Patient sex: F
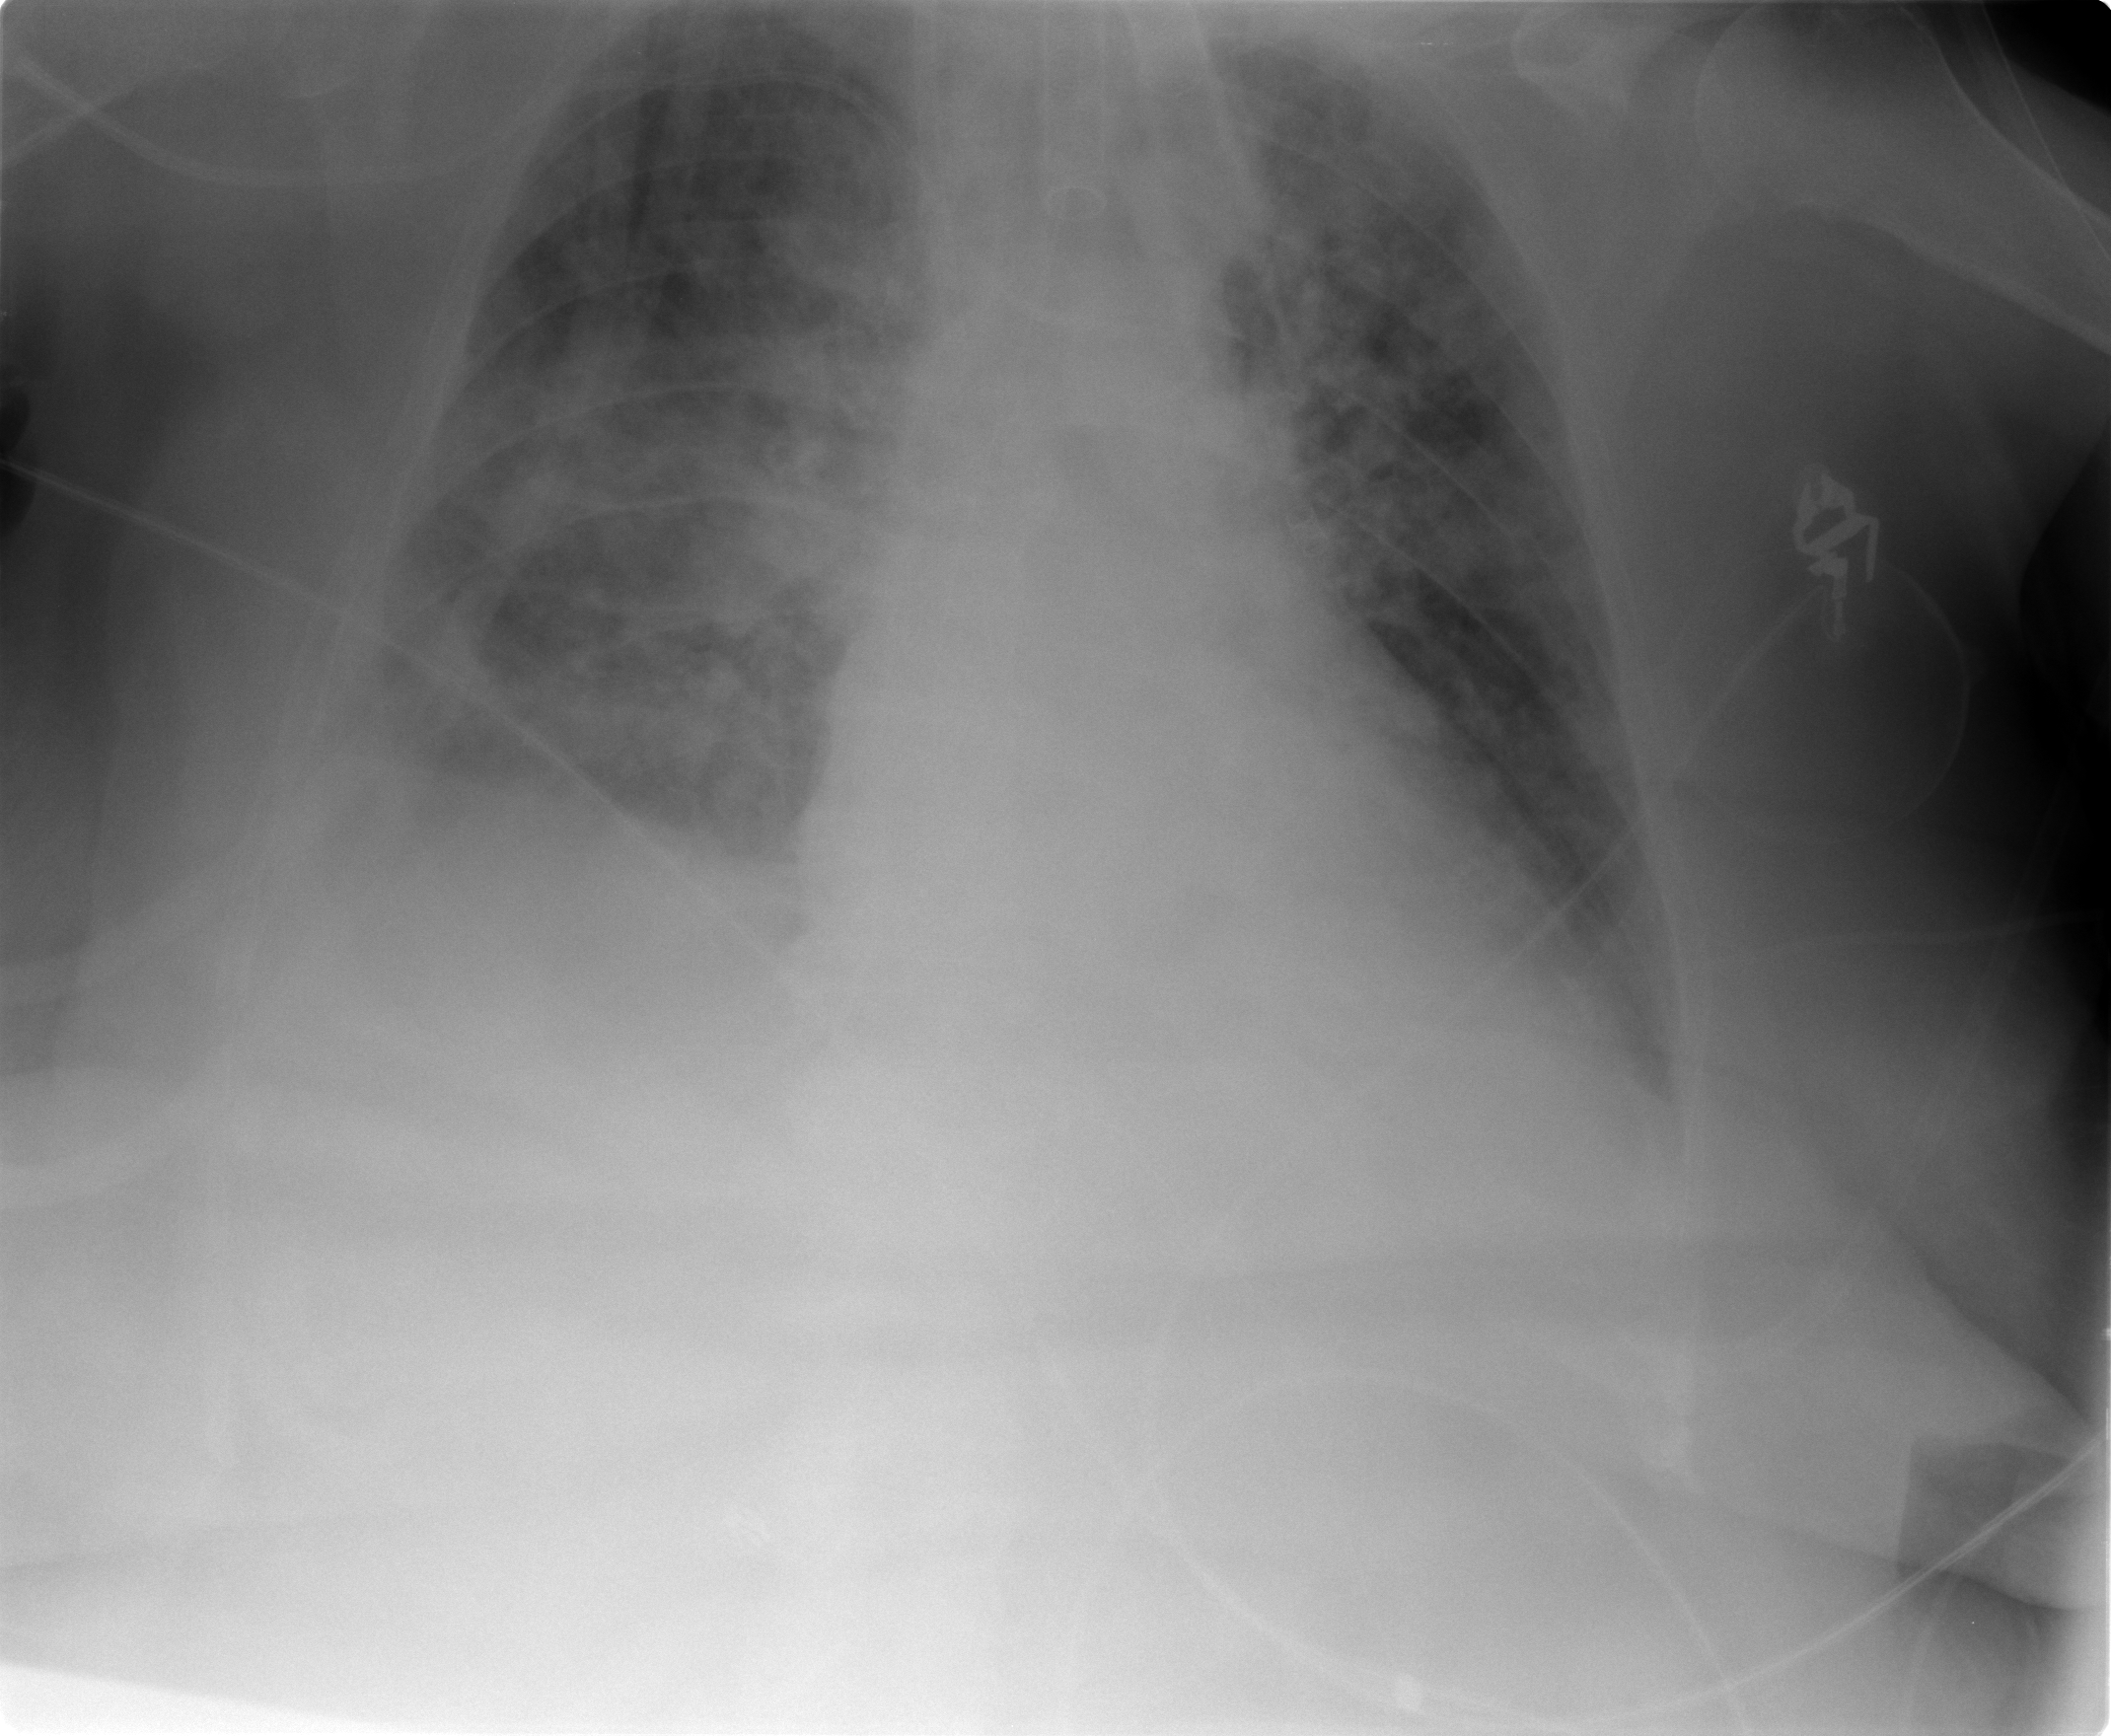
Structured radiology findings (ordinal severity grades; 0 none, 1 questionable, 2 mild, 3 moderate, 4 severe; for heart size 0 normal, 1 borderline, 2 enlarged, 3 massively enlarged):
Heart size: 1
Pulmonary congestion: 3
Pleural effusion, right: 2
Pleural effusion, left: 2
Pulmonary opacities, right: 3
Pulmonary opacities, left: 3
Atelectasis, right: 2
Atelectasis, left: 2